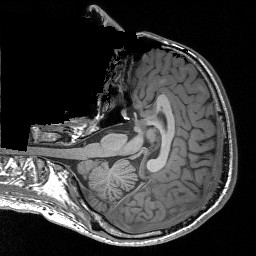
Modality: T1w
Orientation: axial